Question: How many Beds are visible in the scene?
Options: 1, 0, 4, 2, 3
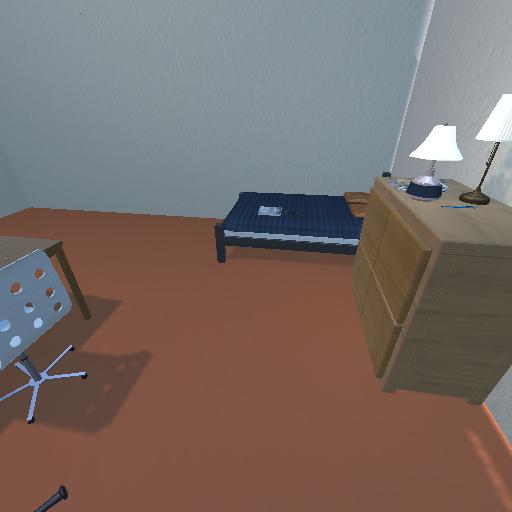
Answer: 1